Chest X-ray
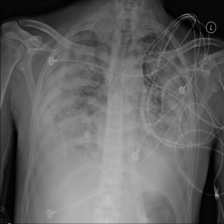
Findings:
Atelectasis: negative
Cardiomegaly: negative
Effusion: positive
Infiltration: negative
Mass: negative
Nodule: negative
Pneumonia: negative
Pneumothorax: negative
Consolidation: negative
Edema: positive
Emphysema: negative
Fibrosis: negative
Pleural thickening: negative
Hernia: negative